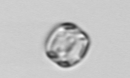
Label: Thalassiosira